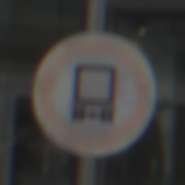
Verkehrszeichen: VerbotKennzeichnungspflichtigeKraftfahrzeugeGefaehrlicheGueter
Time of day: Midday
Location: Outdoor (Urban)
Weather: Overcast
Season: NotSpecified
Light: Natural